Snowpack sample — Buffalo Mountain, Silverthorne, Colorado, USA (1/25/25, 10:11 AM MST)
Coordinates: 39.6222, -106.1139
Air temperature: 22 °F
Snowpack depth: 110 cm
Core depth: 20 cm
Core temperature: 48.2 °F
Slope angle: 12°, slope face: 102°
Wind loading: high
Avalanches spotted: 0
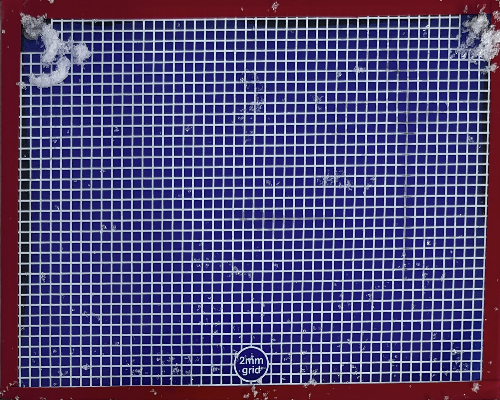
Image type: profile
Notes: No avalanches nearby, collected on the outskirts of a fire break 15 meters from the treeline, on way to Buffalo and Red Mountain